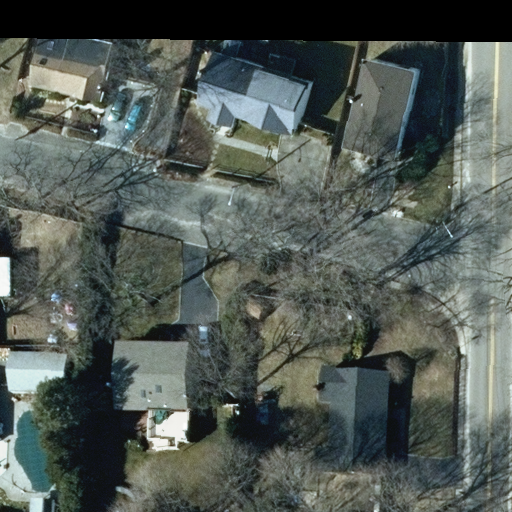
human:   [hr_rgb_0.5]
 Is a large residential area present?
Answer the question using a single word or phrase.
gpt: yes

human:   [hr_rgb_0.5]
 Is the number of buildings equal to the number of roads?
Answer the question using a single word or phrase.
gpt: no

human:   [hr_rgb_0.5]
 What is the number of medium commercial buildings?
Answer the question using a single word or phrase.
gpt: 0

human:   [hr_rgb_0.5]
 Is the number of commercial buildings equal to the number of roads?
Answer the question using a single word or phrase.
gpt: no

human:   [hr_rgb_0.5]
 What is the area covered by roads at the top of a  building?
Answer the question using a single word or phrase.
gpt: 0m2

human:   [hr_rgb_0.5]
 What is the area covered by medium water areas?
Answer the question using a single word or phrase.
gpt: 0m2

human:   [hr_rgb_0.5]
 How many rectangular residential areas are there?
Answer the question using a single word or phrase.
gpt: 1

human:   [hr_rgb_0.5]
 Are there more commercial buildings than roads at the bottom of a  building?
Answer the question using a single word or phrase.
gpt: no

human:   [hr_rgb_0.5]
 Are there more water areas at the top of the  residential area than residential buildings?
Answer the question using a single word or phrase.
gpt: no

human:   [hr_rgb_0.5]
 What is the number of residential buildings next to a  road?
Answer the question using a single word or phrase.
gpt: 7

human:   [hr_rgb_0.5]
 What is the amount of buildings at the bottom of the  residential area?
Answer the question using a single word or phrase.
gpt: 0

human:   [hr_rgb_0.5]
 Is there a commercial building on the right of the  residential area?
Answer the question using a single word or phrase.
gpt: no

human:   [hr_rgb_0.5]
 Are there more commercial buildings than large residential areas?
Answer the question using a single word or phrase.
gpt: no

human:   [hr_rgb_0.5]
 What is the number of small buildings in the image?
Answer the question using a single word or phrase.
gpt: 2

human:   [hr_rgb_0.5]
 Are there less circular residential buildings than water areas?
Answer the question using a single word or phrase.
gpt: no

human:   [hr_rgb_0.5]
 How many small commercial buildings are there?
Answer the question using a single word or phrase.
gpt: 0

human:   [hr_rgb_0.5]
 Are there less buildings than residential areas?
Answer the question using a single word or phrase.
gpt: no

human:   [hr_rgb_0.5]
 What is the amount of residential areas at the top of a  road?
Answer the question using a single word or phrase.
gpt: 0

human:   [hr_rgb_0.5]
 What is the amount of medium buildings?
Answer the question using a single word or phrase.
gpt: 7

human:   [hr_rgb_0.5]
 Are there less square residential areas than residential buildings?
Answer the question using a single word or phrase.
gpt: yes

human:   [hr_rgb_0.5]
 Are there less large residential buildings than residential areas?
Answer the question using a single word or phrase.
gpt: yes

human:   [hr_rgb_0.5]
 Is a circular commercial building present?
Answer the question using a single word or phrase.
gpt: no

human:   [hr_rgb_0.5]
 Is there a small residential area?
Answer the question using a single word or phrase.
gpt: no

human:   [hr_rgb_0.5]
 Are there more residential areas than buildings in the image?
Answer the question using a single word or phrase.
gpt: no

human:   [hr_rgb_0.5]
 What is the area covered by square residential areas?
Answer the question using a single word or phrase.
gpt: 0m2

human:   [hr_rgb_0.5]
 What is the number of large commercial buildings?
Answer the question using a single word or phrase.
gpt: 0

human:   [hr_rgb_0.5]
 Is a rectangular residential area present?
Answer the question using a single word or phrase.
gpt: yes

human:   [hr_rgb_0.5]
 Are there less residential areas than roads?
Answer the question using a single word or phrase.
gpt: yes

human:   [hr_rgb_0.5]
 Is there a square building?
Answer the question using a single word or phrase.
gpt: no

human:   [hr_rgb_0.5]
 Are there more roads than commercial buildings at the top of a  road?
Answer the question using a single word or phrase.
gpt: yes

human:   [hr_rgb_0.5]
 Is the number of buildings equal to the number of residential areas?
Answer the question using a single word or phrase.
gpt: no

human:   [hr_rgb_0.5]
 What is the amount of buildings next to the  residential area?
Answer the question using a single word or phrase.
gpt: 9

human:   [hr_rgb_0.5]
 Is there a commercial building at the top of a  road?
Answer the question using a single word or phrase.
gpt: no

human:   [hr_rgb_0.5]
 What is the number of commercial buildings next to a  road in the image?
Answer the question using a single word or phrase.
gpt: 0

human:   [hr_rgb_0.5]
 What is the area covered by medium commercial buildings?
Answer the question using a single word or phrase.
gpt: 0m2

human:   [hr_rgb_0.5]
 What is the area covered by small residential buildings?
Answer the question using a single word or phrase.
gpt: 0m2

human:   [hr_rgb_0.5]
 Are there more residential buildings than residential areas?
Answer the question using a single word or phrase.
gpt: yes